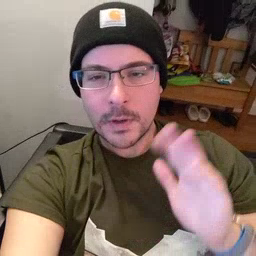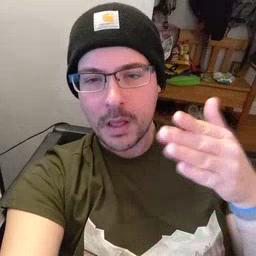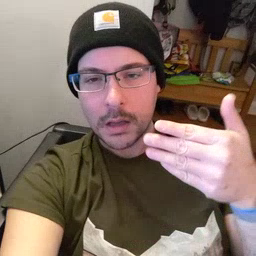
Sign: flag